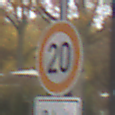
Verkehrszeichen: Geschwindigkeit20
Zusatzzeichen unten: Entfernungsangaben2
Umgebung: Outdoor, Urban
Tageszeit: Midday
Wetter: Overcast
Licht: Natural
Jahreszeit: NotSpecified
Kontrast: LowContrast